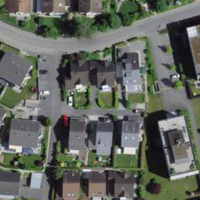
EUNIS habitat code: 54
Species observed at this site:
Tanacetum parthenium